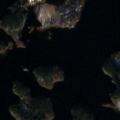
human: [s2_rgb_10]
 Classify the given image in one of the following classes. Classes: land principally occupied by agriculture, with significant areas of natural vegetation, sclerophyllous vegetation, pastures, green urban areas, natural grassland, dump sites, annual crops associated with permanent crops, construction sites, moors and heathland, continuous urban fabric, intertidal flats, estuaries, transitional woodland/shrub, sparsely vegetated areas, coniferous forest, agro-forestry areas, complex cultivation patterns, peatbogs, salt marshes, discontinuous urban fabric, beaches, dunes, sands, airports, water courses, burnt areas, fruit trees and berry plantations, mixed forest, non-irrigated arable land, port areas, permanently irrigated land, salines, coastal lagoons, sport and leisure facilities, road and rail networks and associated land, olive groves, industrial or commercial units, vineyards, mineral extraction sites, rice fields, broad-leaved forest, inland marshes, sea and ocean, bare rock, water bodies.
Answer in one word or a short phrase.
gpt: coniferous forest, mixed forest, water bodies